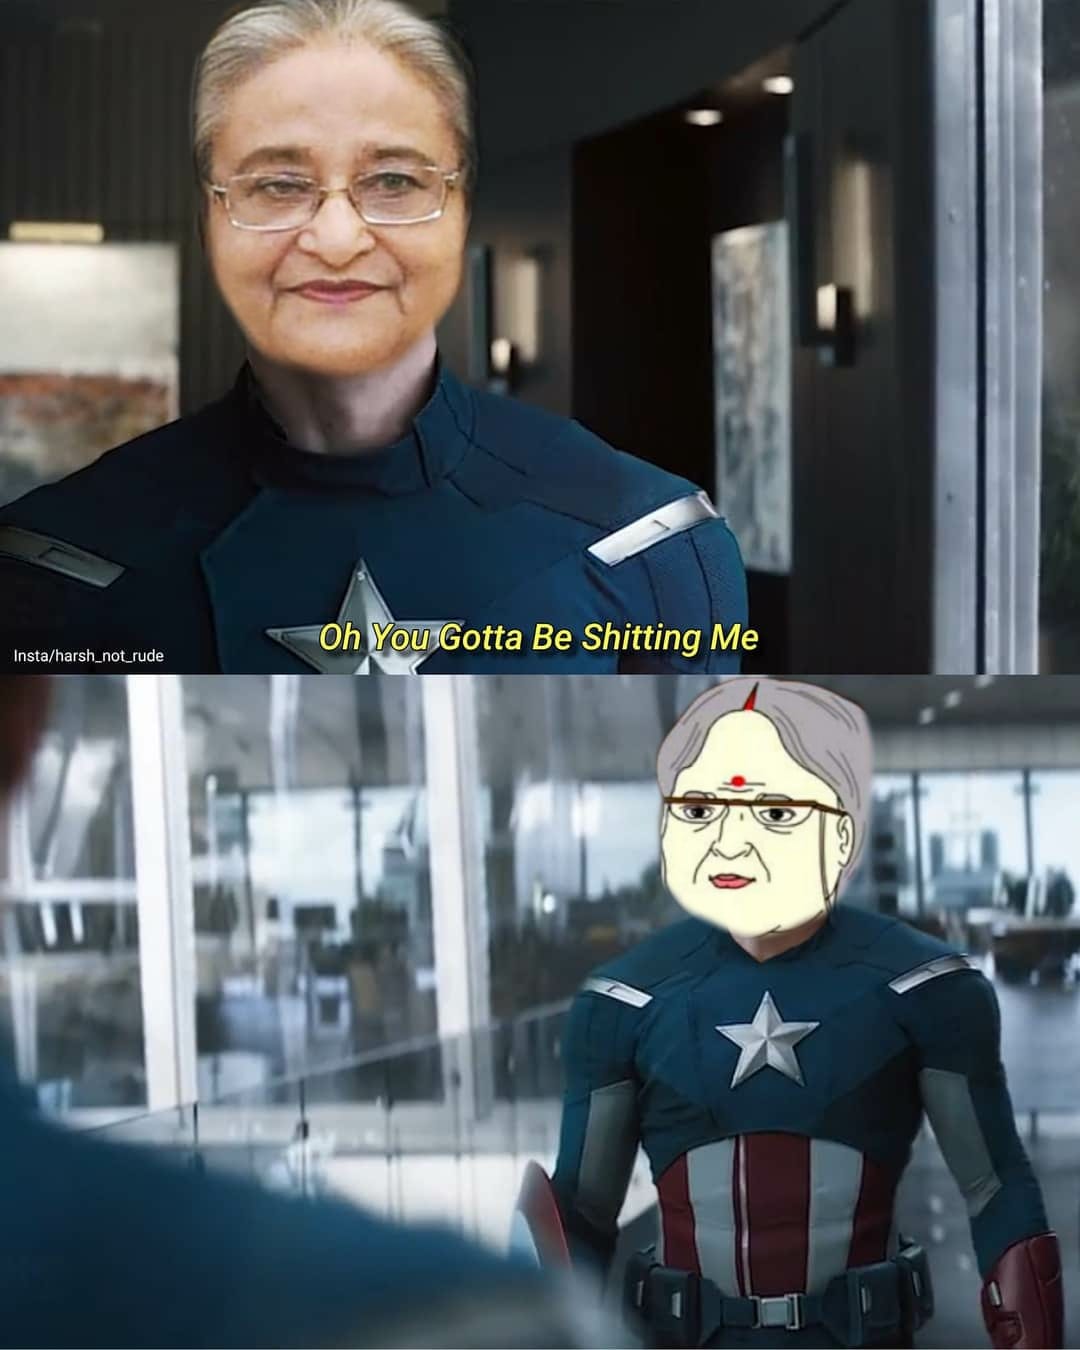
Caption: Oh You Gotta Be Shitting Me
Label: hate